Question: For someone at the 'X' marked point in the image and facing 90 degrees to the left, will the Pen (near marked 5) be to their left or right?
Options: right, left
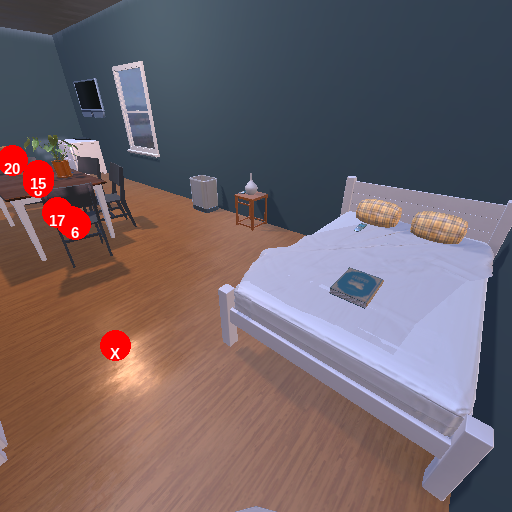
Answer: right